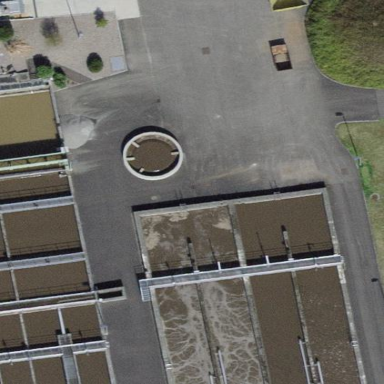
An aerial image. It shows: Body of wastewater.